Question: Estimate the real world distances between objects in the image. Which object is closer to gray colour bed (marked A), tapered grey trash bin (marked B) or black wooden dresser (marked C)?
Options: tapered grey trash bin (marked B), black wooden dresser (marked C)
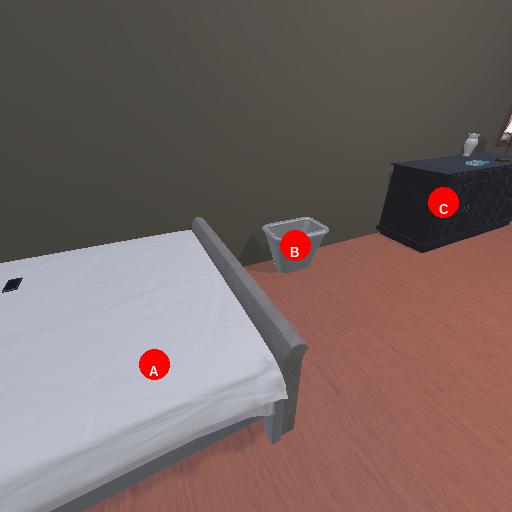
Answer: tapered grey trash bin (marked B)